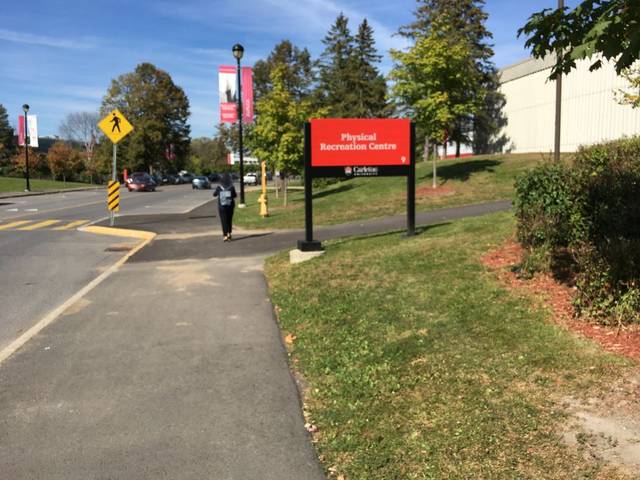
Region: Canada
Coordinates: 45.386, -75.695